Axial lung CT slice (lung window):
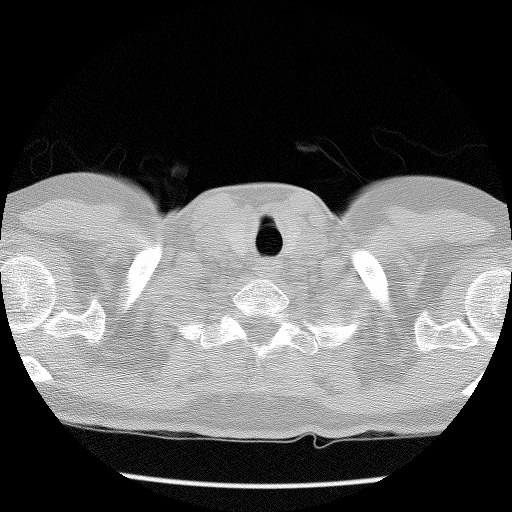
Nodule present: no